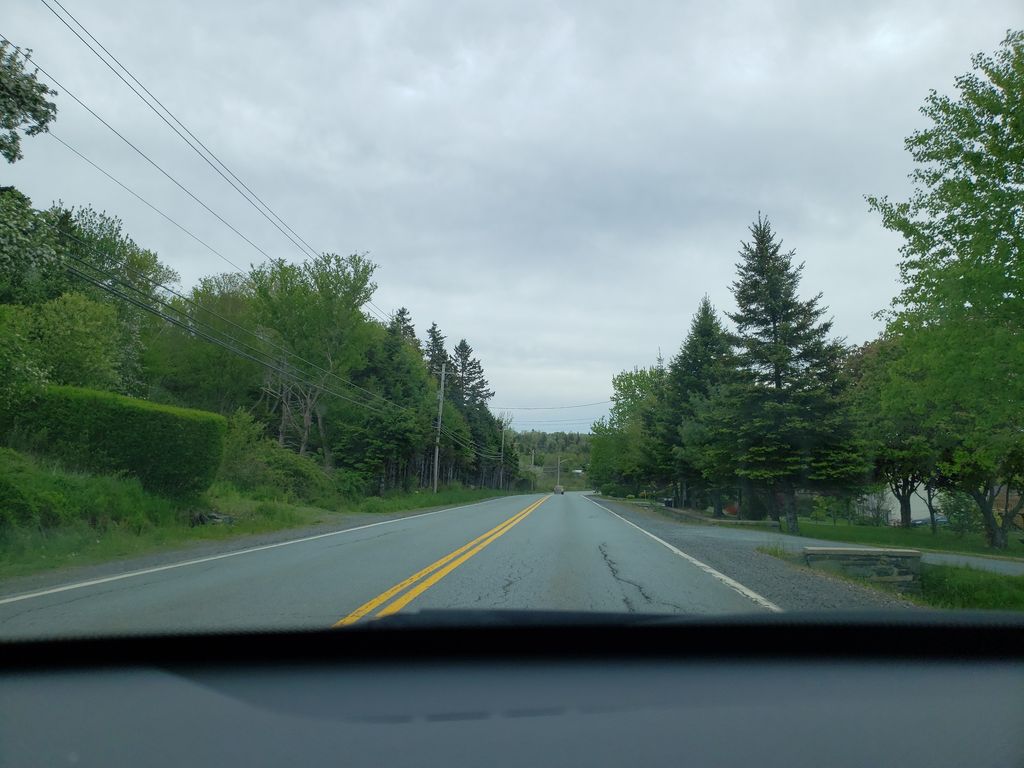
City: halifax